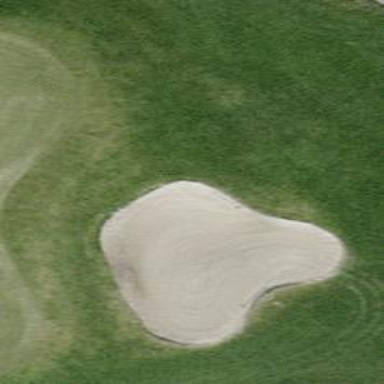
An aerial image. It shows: Sandy area is golf bunker.